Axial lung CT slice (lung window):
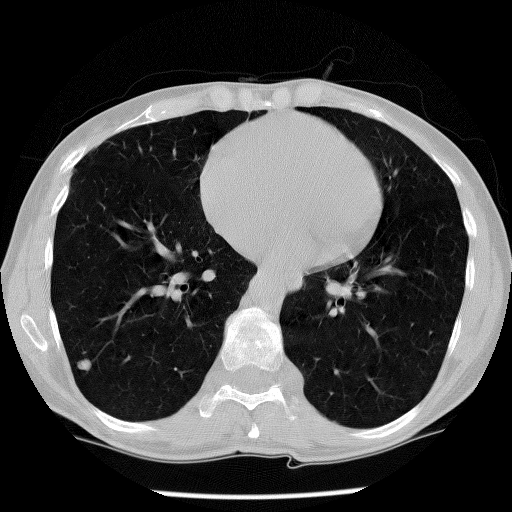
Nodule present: yes
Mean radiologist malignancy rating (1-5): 4